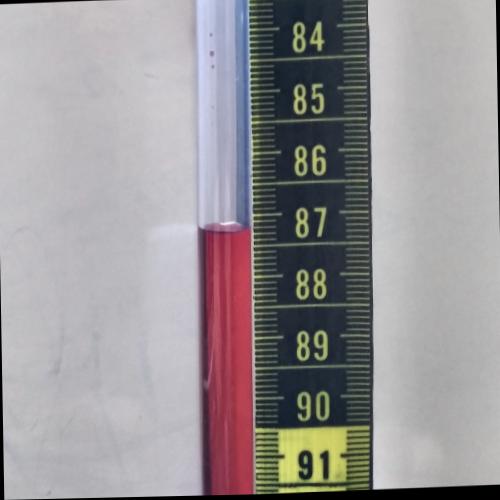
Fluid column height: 87.2 cm